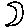
Label: moon